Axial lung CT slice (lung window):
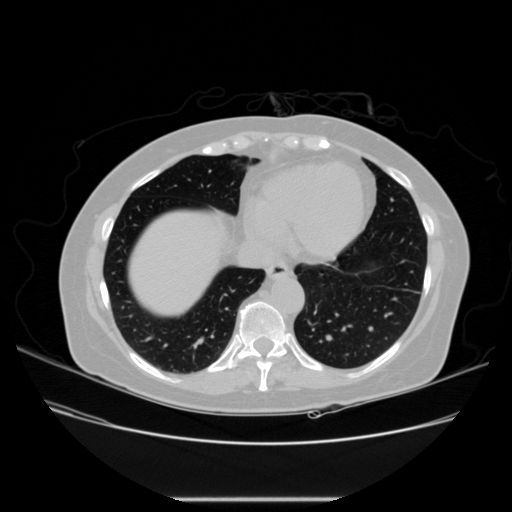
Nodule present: no